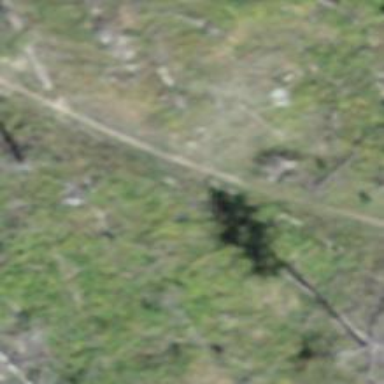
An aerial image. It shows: Path.